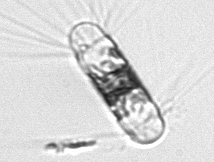
Label: Corethron_hystrix